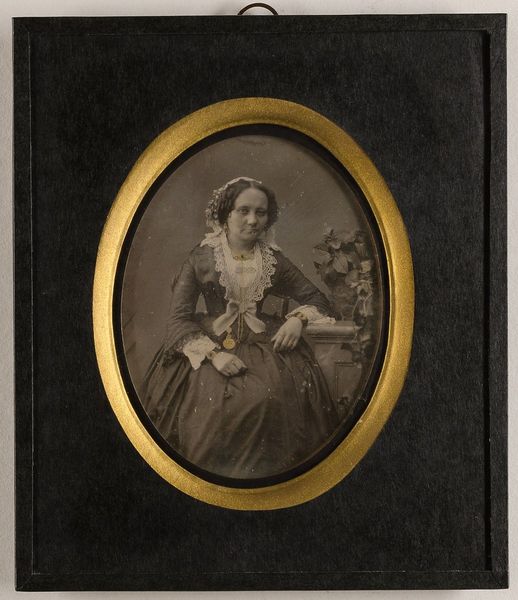
Titel: Josefine Utz, geb. Delforge (gest. 1875)
Künstler: Emilie Bieber
Standort: Hamburg
Institution: Museum für Kunst und Gewerbe Hamburg
Schlagwörter: frau, haube, portrait, figur, person, kopfbedeckung, foto, fotografie, photographie, photo, lichtbild, handkoloriert, daguerreotypie, historische, bildwerke, angewandte und bildende kunst, hessische systematik, porträt, persönlichkeit, porträtfotografie, porträtphotographie, hüftbild, handkolorierung